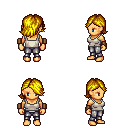
a pixel art fantasy rpg character, female body template, human, tanned skin, white pirate shirt, metal pants, blonde swoop hairstyle, leather bracers, four views (front, back, left, right), 2x2 character sprite sheet, small pixel art, hard edges, no anti-aliasing